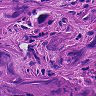
Metastatic tissue present: yes